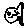
Label: fish